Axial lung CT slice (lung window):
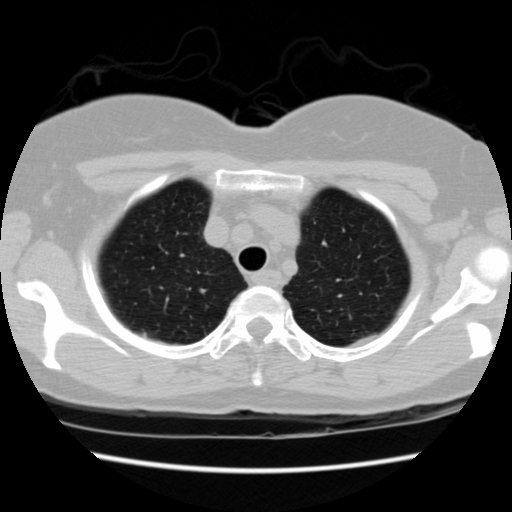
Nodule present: yes
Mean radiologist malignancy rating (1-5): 2